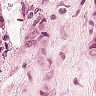
Metastatic tissue present: yes